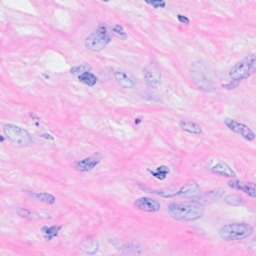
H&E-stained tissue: Breast